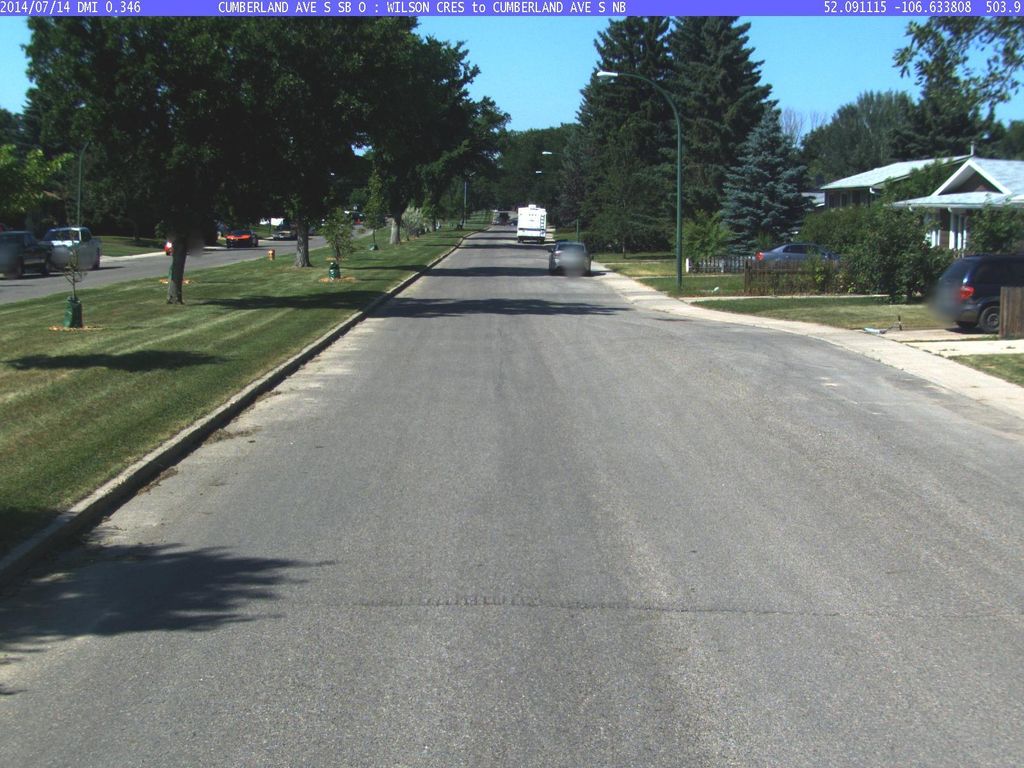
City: saskatoon